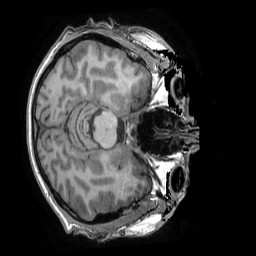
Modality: T1w
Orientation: axial
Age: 36
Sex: male
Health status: healthy
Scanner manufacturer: ge